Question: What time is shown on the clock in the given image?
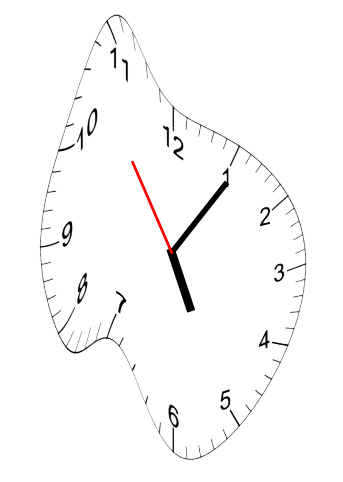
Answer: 05:05:54